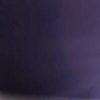
Label: space